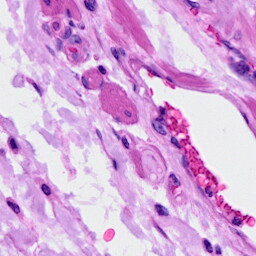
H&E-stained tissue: Ovarian